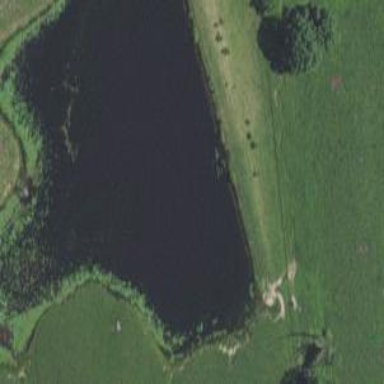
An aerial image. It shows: Peaceful pond surrounded by nature.